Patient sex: M
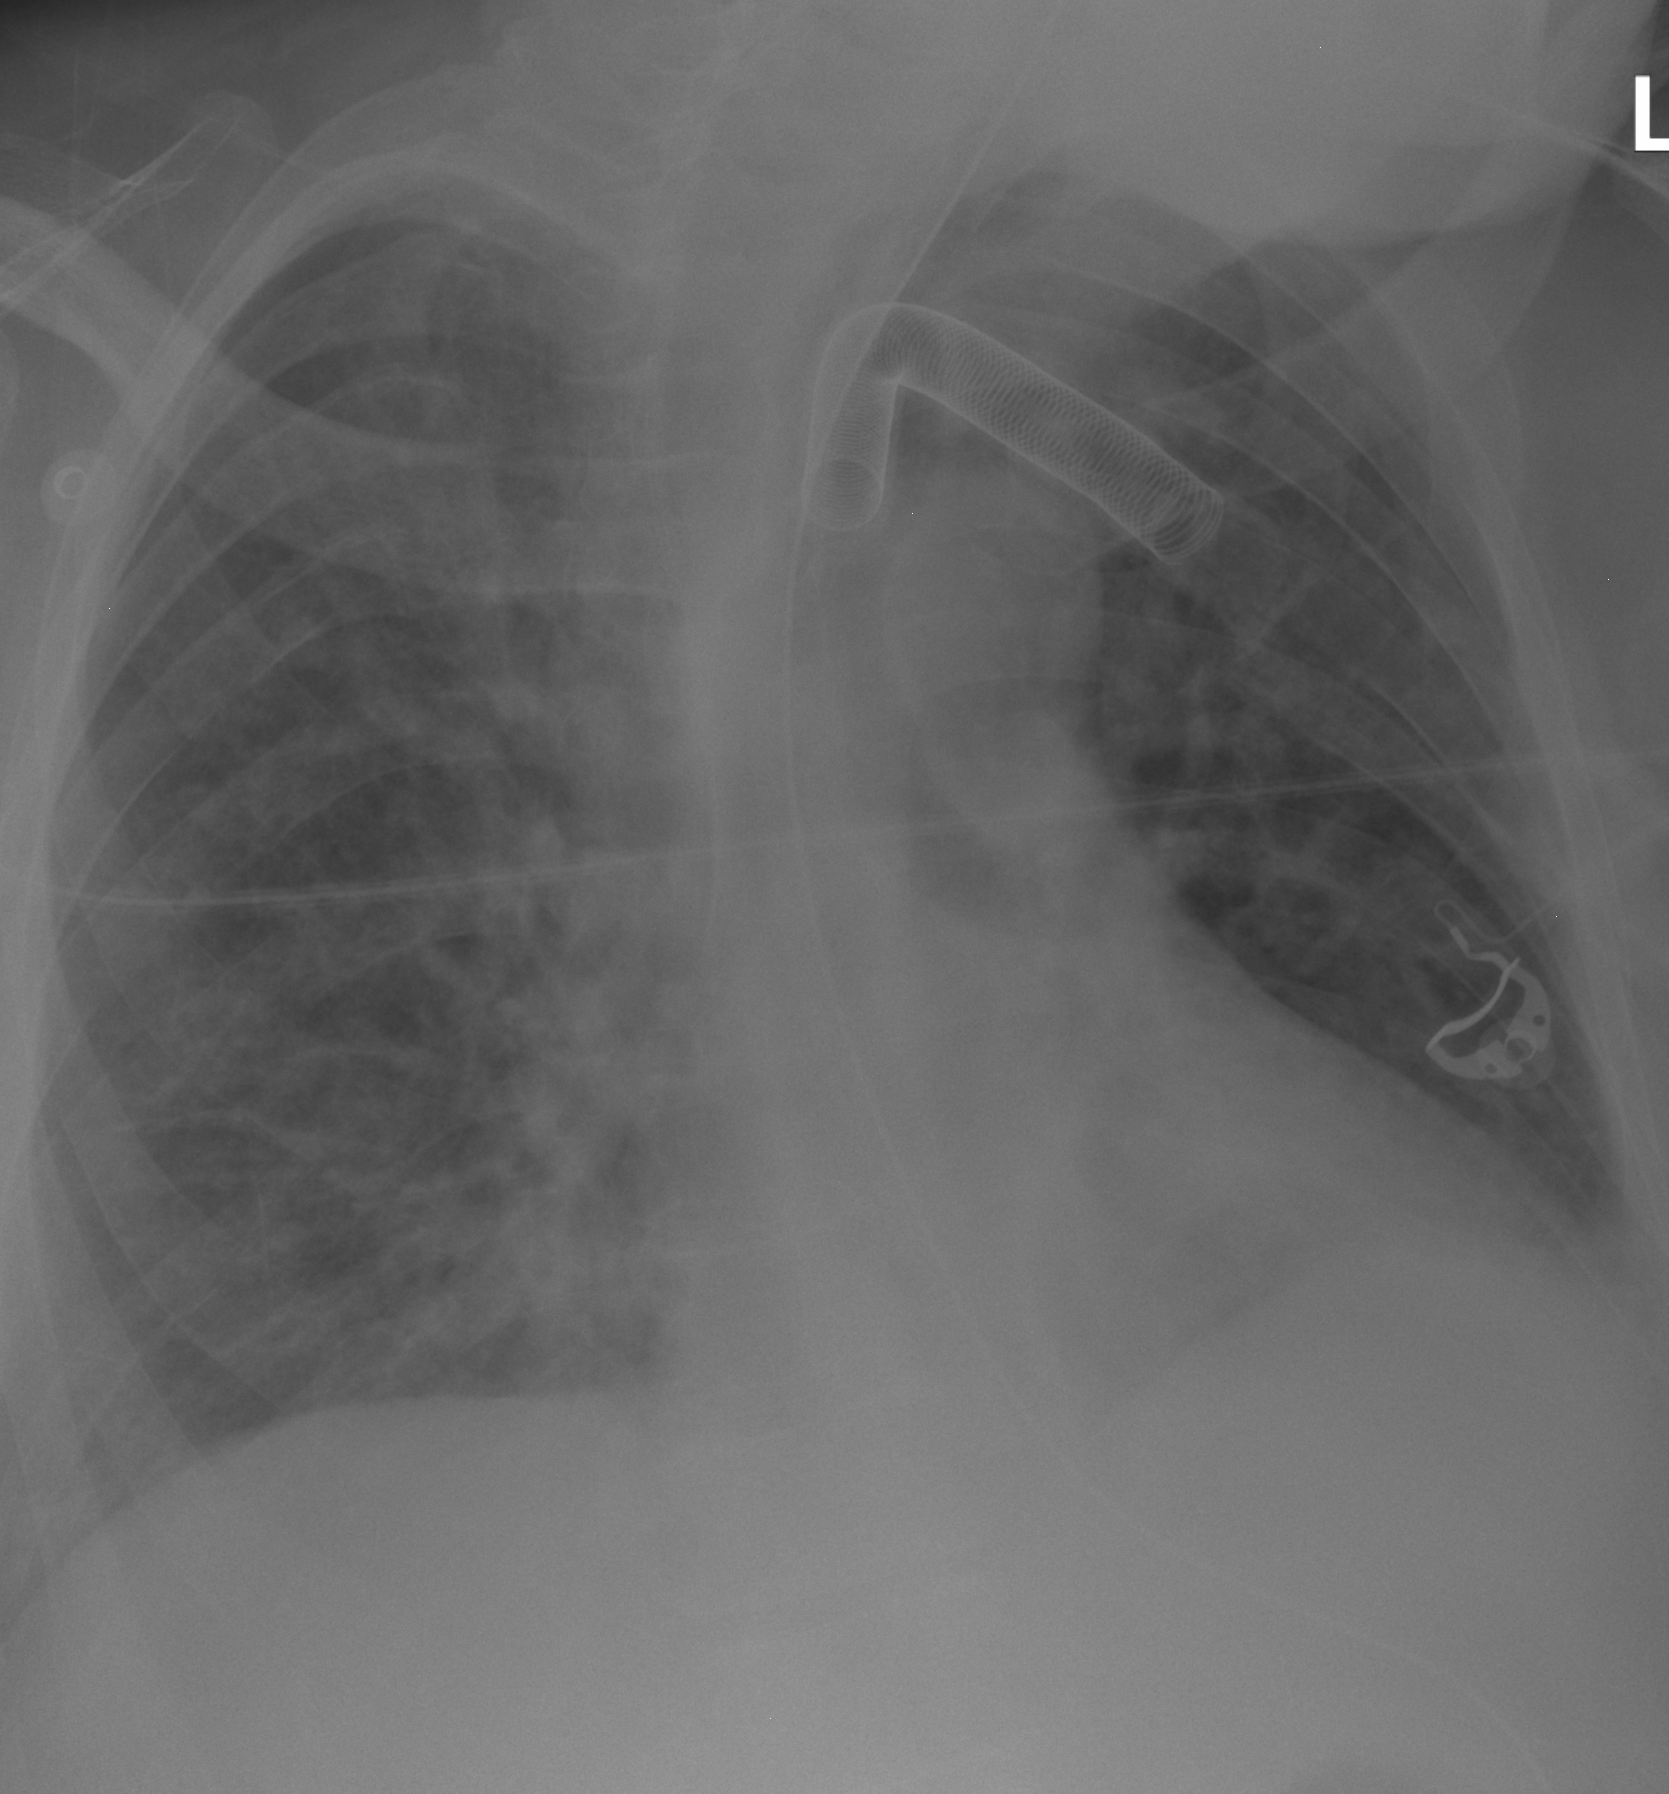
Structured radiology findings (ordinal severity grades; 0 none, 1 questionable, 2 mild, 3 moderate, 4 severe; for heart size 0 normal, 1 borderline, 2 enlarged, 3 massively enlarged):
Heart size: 0
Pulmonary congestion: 1
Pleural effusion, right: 1
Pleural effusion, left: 1
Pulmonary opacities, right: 1
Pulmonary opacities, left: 1
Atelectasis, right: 1
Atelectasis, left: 1